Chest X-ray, PA view. Patient: 62 years old, sex M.
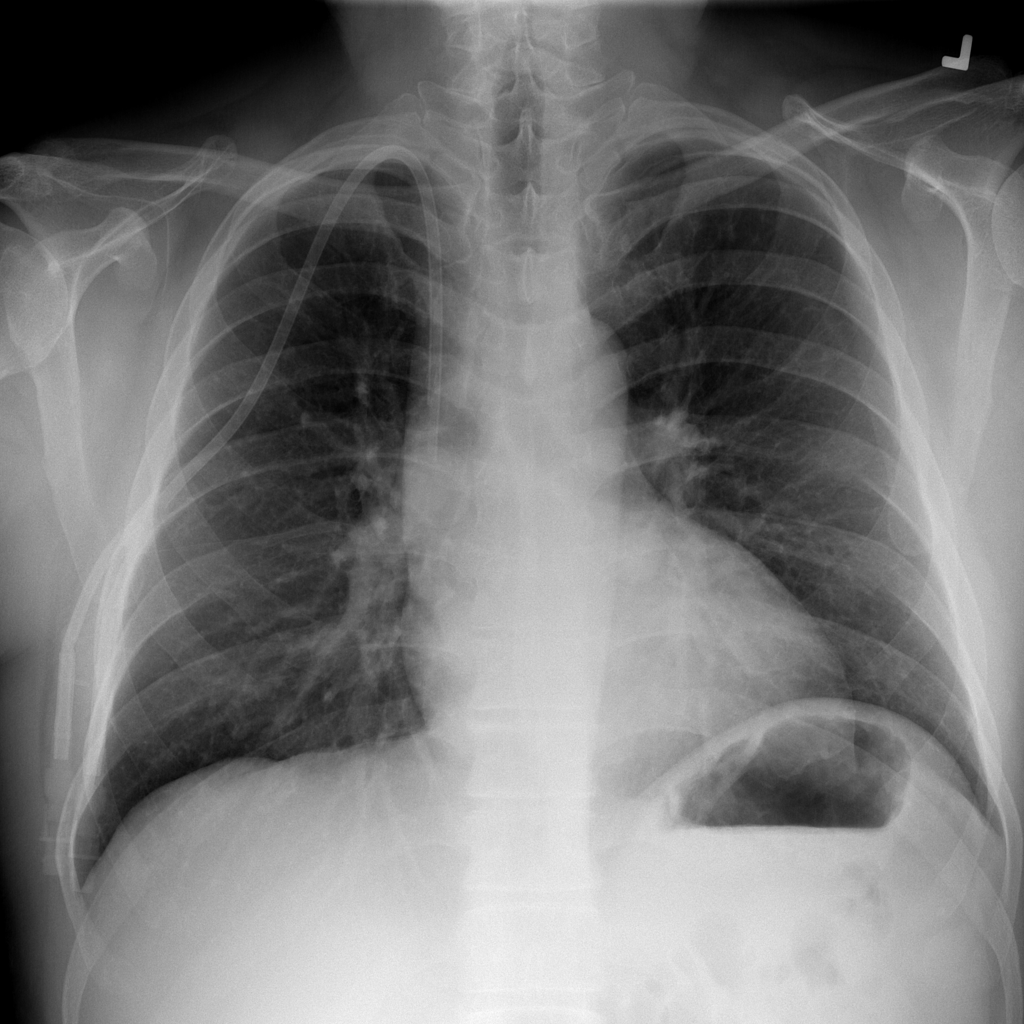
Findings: Nodule